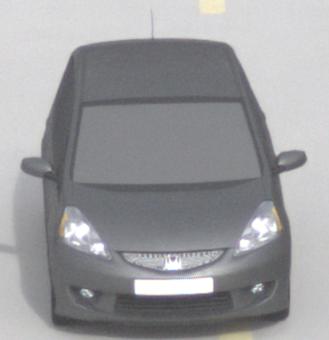
Make: Honda
Model: Jazz 1.2
Detailed model: Jazz (III) (11/08 - 04/11)
Model produced from: 2008/11
Model produced until: 2010/10
Doors: 5
Color: gray
Road condition: dry road
Daytime: morning or afternoon
Contrast: low contrast